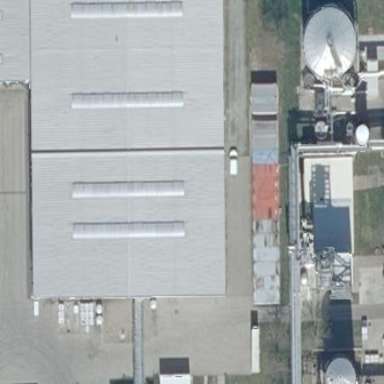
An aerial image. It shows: Industrial building.